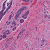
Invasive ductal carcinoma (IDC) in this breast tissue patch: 0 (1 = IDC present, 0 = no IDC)